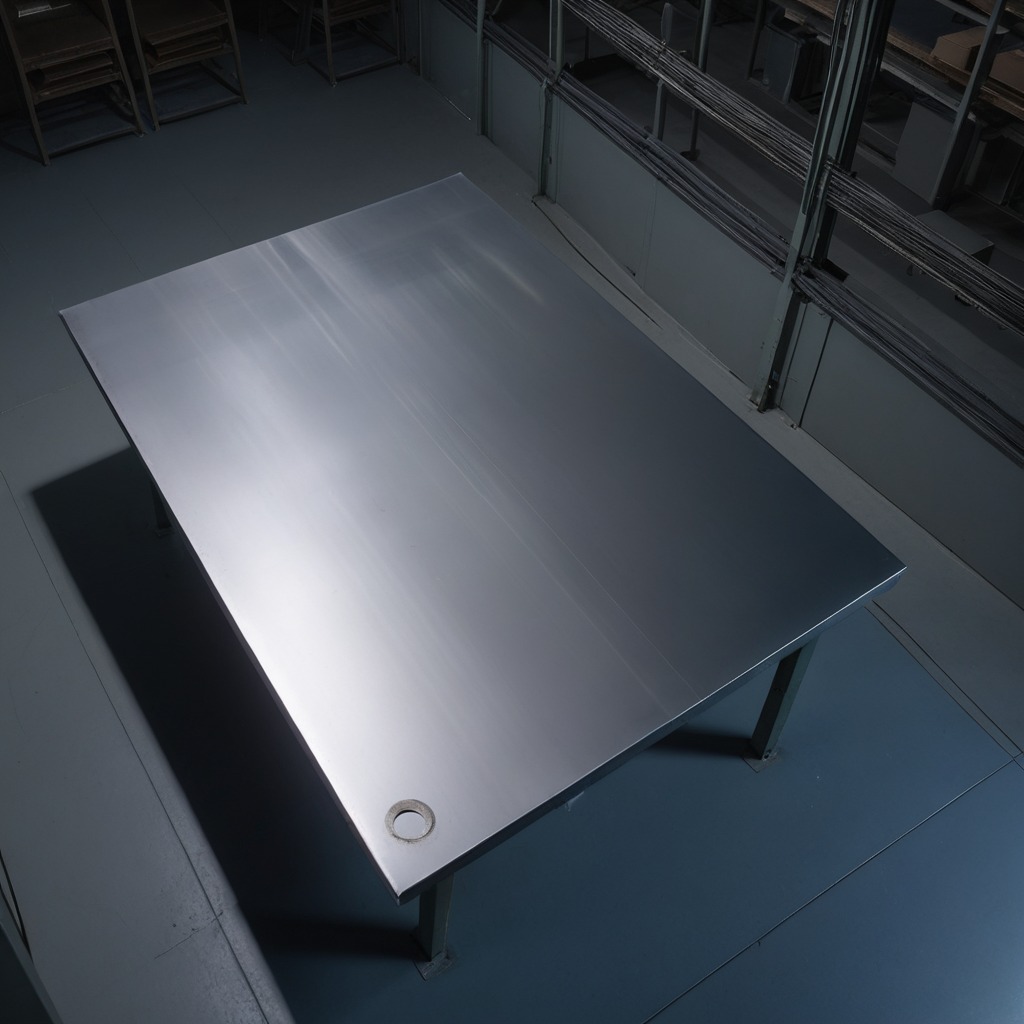
A flat metal washer is lying on the clean empty table in the basement in the evening.